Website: lowes
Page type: payment
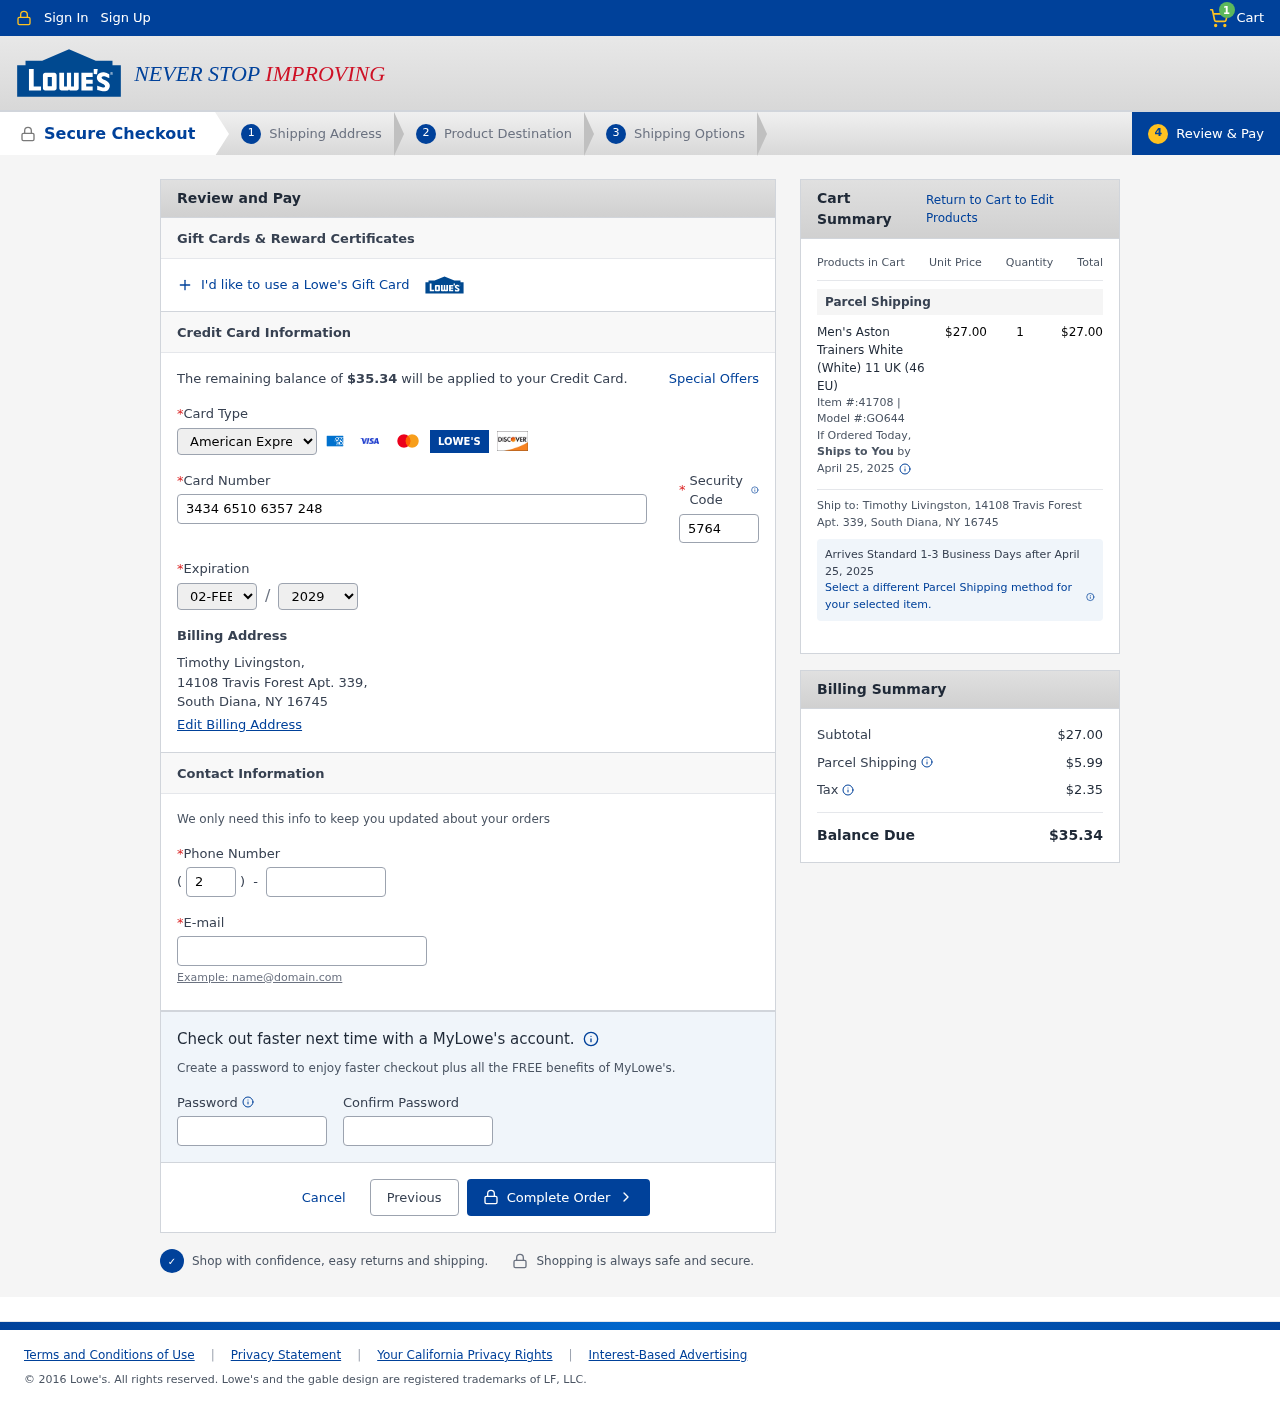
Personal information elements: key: PII_CARD_CVV
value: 5764
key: PII_CARD_EXPIRY_MONTH
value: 02
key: PII_CARD_EXPIRY_YEAR
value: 29
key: PII_CARD_NUMBER
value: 3434 6510 6357 248
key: PII_CARD_TYPE
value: American Express
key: PII_CITY_STATE_ZIP
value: South Diana, NY 16745
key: PII_EMAIL
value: tlivingston@gmail.com
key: PII_FULLNAME
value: Timothy Livingston,
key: PII_PHONE
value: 2266091942
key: PII_PHONE_AREA
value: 226
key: PII_STREET
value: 14108 Travis Forest Apt. 339,
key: PII_FULLNAME2
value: Timothy Livingston
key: PII_STREET2
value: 14108 Travis Forest Apt. 339
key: PII_CITY_STATE_ZIP2
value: South Diana, NY 16745
Product elements: key: PRODUCT1_NAME
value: Men's Aston Trainers White (White) 11 UK (46 EU)
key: PRODUCT1_PRICE
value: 27
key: PRODUCT1_QUANTITY
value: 1
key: PRODUCT1_ITEM
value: Item #:41708
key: PRODUCT1_MODEL
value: Model #:GO644
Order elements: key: ORDER_NUM_ITEMS
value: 1
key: ORDER_TOTAL
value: $35.34
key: ORDER_SHIPPING_DATE
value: April 25, 2025
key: ORDER_SUBTOTAL
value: $27.00
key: ORDER_SHIPPING_DATE2
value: April 25, 2025
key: ORDER_SHIPPING_COST
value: $5.99
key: ORDER_TAX
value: $2.35